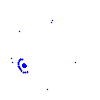
Particle: electron